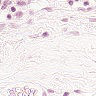
Metastatic tissue present: no